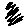
Label: zigzag